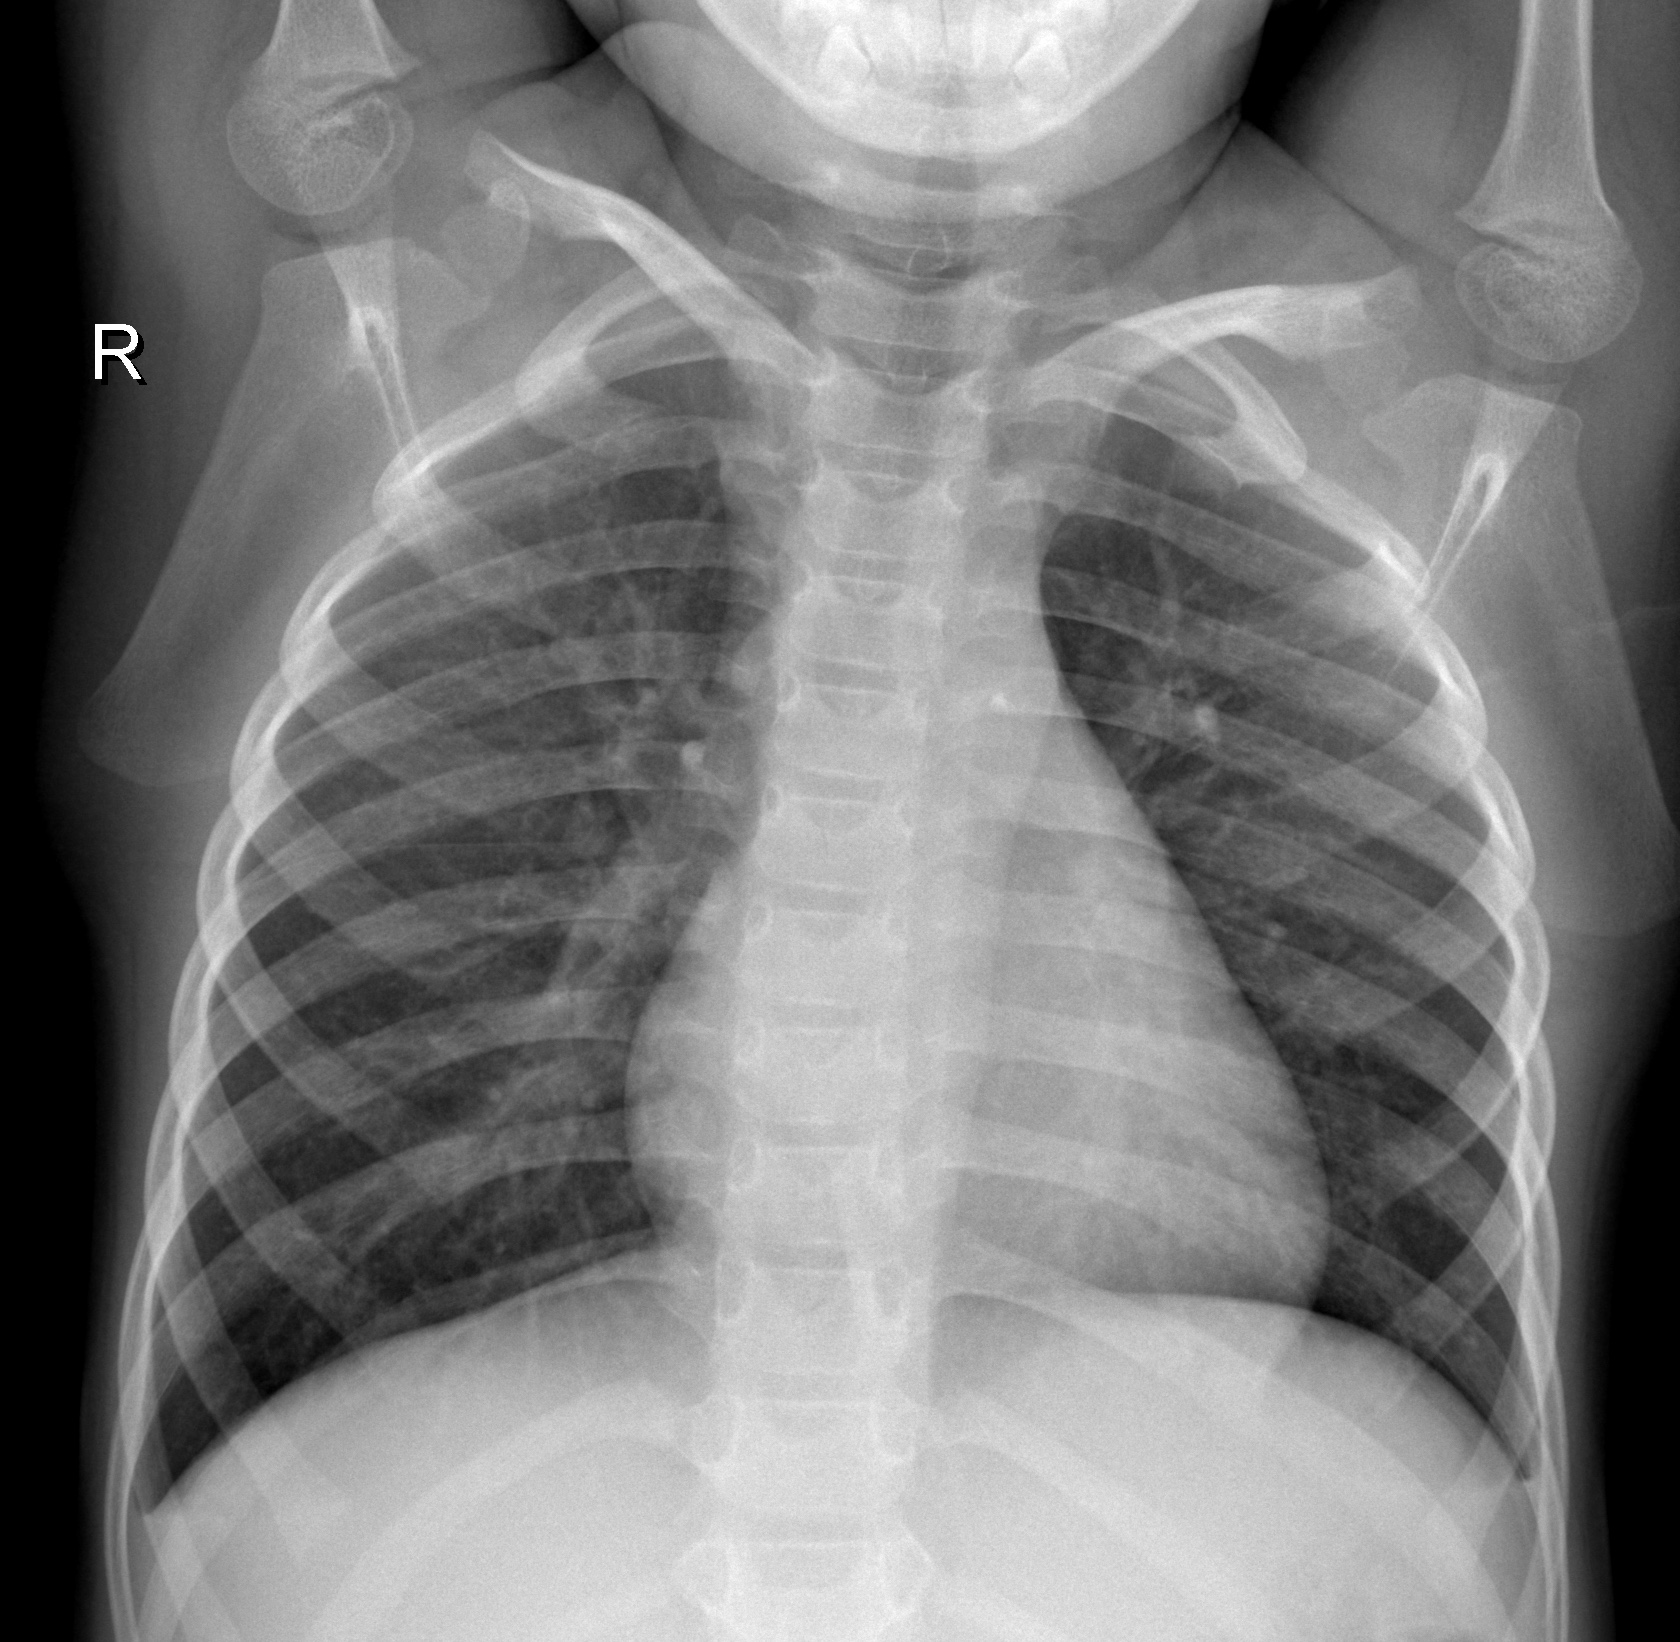
Diagnosis: NORMAL